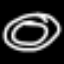
Label: donut